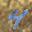
Label: 4